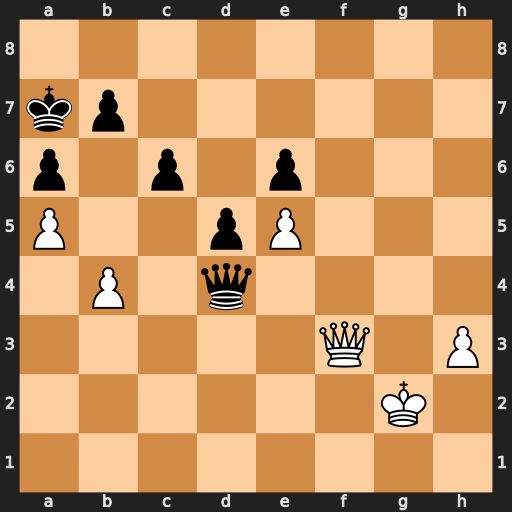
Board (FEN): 8/kp6/p1p1p3/P2pP3/1P1q4/5Q1P/6K1/8
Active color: w
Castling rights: -
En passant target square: -
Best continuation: Qf2 Qxf2+ Kxf2